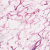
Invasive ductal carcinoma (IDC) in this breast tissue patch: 0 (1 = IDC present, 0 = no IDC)